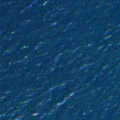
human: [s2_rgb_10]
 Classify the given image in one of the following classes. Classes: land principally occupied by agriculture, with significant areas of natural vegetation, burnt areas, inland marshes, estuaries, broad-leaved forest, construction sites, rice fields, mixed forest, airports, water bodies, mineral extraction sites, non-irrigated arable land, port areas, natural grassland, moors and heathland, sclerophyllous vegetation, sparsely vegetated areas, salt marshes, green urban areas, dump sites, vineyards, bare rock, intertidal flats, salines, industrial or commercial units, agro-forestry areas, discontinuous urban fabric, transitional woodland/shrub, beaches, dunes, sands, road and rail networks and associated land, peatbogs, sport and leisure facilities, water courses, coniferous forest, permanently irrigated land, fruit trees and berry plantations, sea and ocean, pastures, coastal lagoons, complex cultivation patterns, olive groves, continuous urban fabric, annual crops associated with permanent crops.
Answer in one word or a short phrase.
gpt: sea and ocean